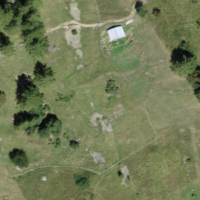
EUNIS habitat code: 23
Species observed at this site:
Parnassia palustris